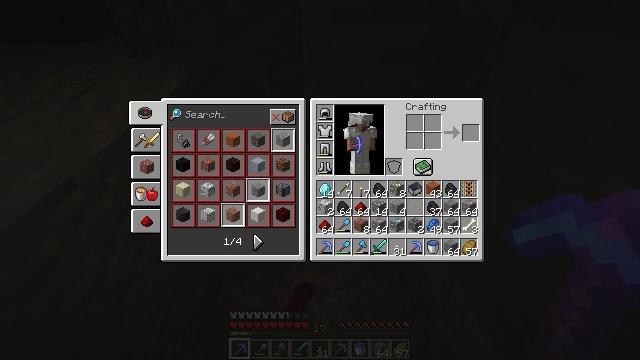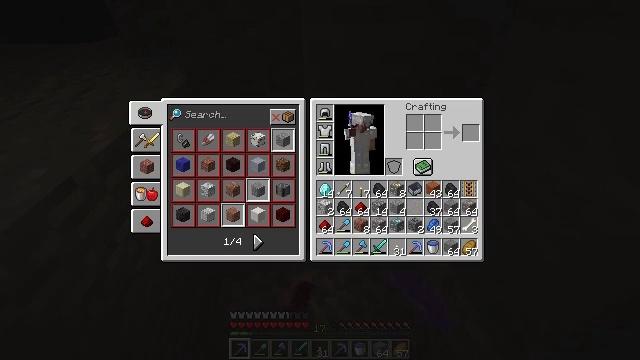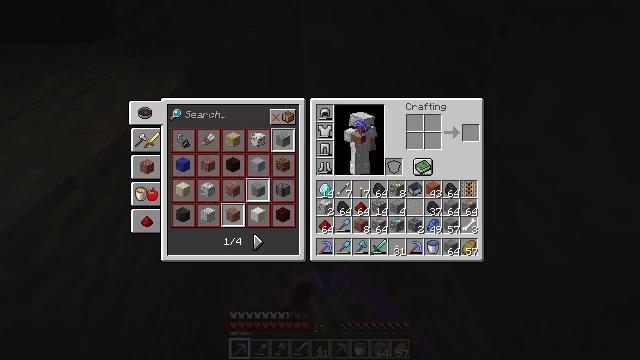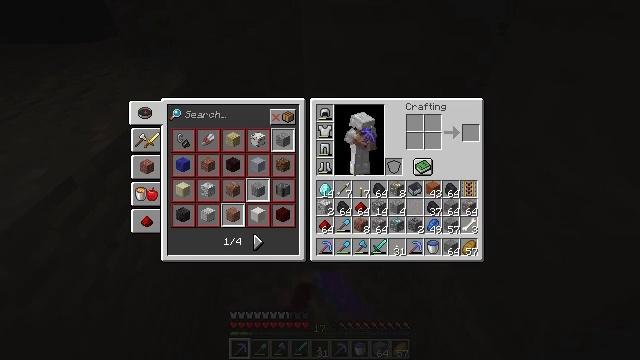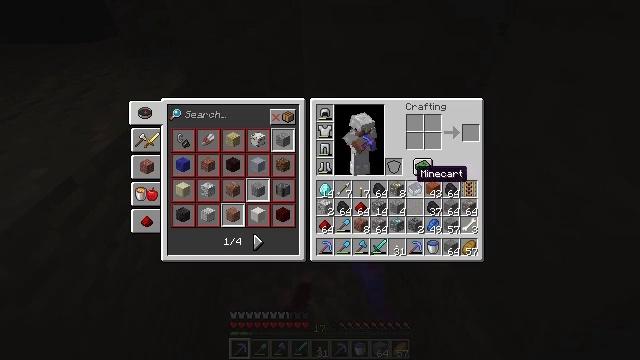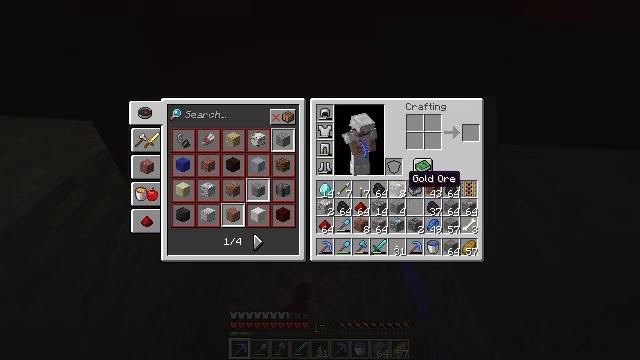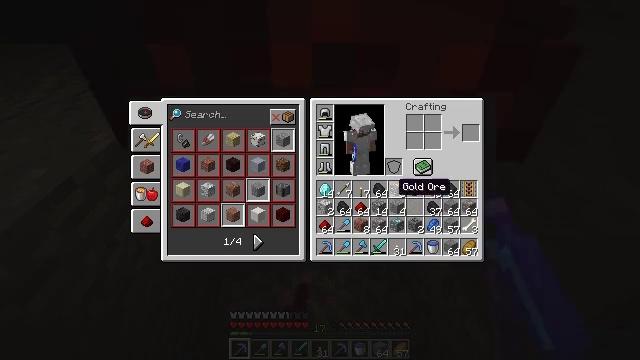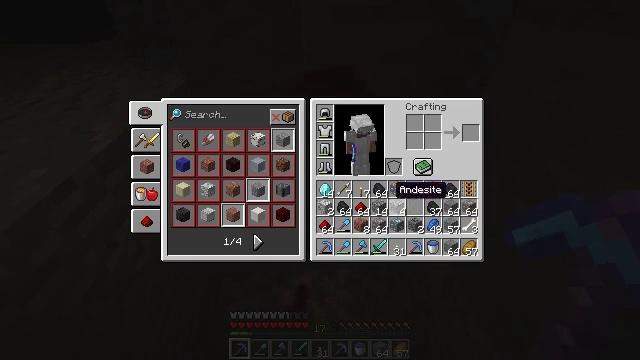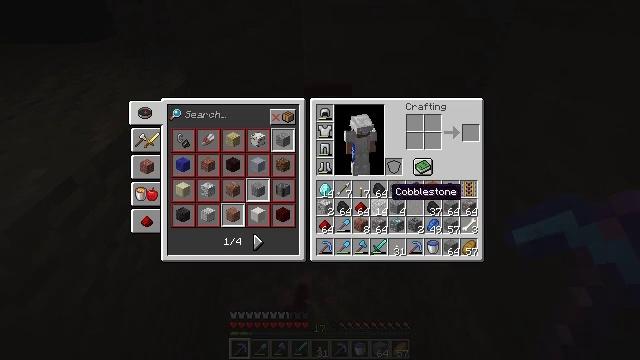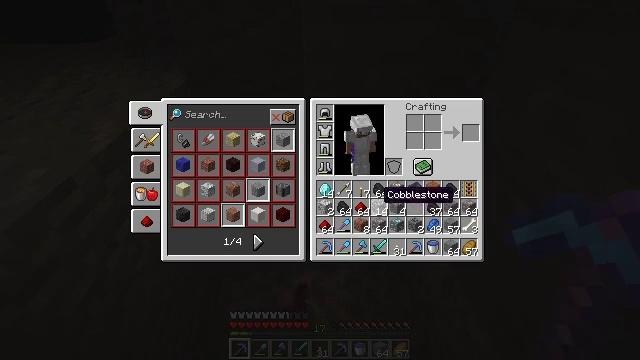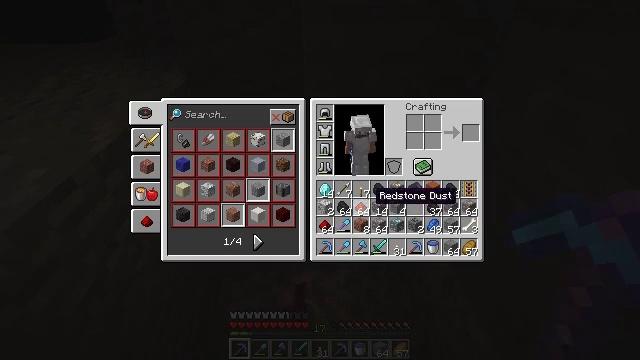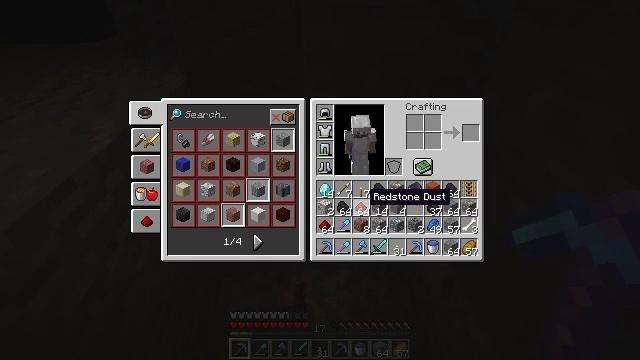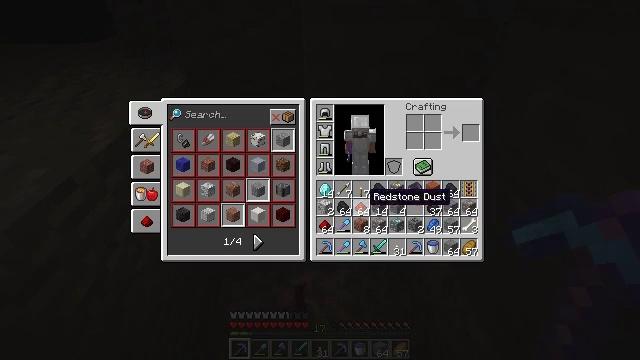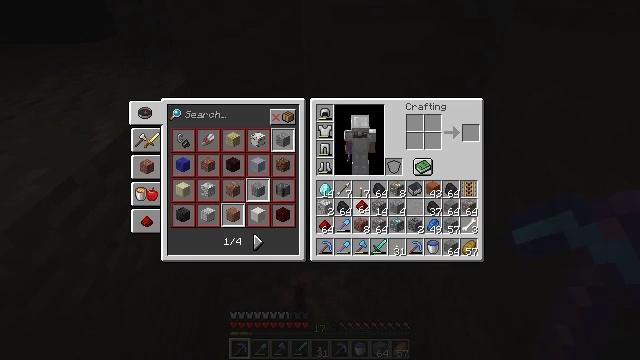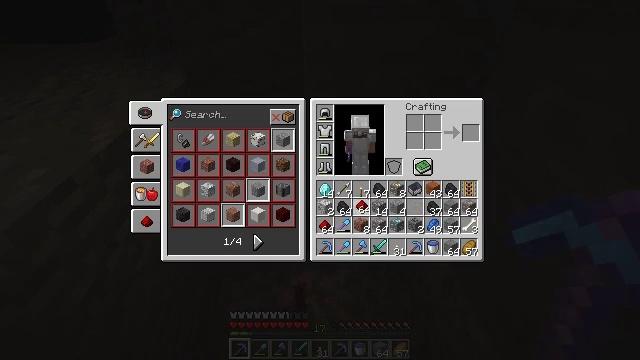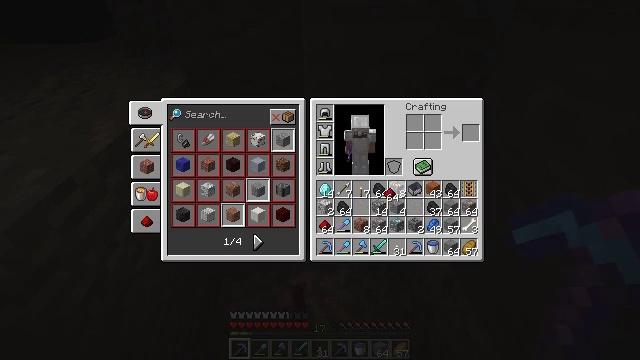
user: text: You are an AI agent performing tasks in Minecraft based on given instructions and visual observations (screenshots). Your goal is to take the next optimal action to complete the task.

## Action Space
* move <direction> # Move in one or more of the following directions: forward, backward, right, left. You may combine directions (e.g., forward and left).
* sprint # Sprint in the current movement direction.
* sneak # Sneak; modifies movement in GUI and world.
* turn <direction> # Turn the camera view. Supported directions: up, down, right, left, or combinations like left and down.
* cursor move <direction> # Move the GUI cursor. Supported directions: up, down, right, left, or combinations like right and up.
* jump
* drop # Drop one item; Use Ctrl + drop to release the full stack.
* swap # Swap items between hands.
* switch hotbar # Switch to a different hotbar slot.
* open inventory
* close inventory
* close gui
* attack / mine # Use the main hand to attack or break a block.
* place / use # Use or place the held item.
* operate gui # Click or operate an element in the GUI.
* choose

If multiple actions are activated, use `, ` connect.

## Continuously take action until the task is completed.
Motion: motion action
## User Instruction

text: Drop a redstone.
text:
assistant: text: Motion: cursor move left and down
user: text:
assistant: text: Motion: cursor move left and down
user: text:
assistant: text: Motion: cursor move left and down
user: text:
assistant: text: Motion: cursor move left
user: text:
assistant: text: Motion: cursor move left
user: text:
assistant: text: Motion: cursor move left and down
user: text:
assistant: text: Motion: no_op
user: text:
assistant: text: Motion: no_op
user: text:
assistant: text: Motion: cursor move left
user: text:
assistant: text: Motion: cursor move left
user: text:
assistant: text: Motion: no_op
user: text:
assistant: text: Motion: no_op
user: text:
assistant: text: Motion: operate gui
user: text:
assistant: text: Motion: operate gui
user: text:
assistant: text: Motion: cursor move right and up, operate gui
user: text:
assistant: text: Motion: cursor move right and up
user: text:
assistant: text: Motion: cursor move right and up
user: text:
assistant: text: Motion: operate gui
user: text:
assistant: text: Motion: operate gui
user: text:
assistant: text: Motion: operate gui
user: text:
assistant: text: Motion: cursor move left and down
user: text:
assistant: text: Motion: cursor move left and down
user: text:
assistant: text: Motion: cursor move left and down
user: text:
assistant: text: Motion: cursor move left
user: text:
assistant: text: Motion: cursor move left
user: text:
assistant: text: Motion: no_op